Interaction volume radius: 10 \u00c5
Interaction volume height: 15 \u00c5
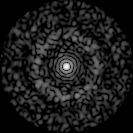
Disorder parameter: 0.8233